Interaction volume radius: 5 \u00c5
Interaction volume height: 20 \u00c5
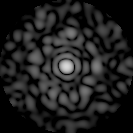
Disorder parameter: 0.8923